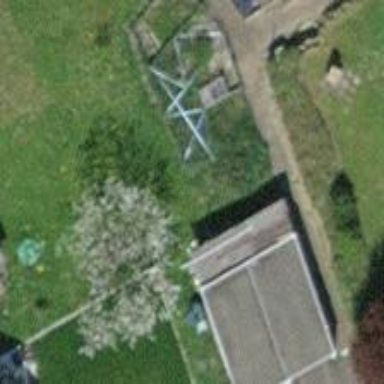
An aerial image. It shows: Group of garages.